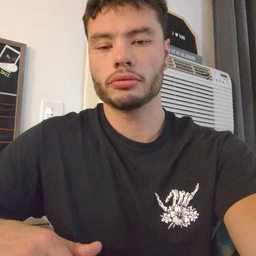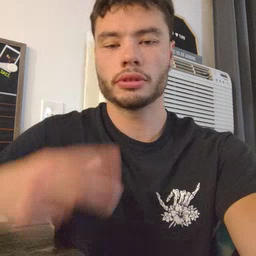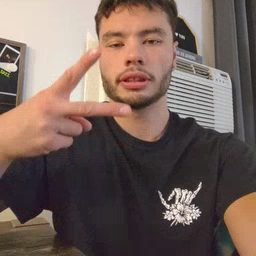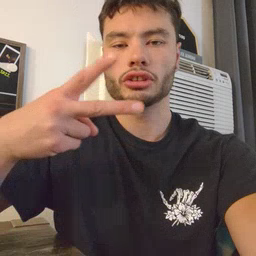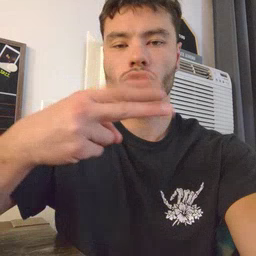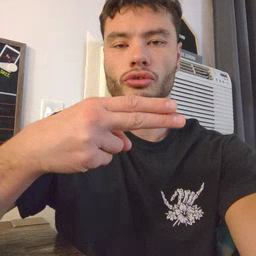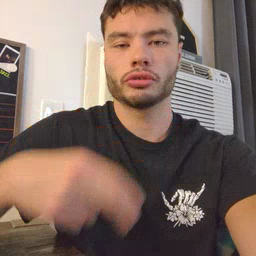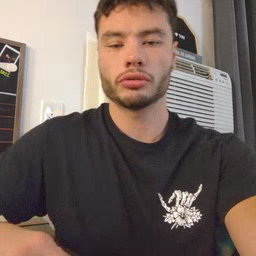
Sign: scissors